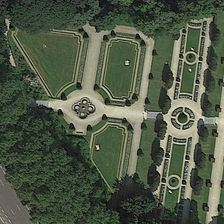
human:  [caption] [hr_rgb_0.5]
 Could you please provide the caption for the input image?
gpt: many green trees are around a square near a road .

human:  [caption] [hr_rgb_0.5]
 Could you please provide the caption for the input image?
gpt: many green trees are around a square near a road .

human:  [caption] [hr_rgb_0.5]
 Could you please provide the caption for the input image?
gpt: many green trees are around a square near a road .

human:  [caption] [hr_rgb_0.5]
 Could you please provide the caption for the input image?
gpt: many green trees are around a square near a road .

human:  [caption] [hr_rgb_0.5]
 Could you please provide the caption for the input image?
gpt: many green trees are around a square near a road .